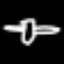
Label: airplane